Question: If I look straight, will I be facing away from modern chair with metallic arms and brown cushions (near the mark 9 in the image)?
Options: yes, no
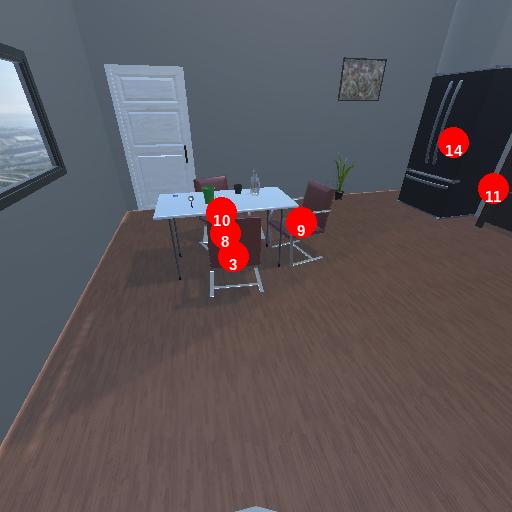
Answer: yes